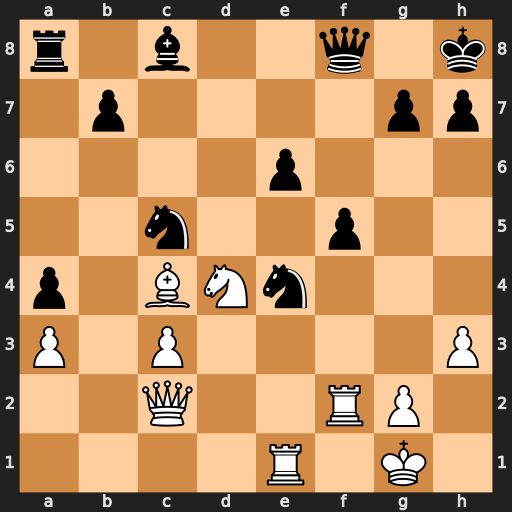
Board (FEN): r1b2q1k/1p4pp/4p3/2n2p2/p1BNn3/P1P4P/2Q2RP1/4R1K1
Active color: w
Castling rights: -
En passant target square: -
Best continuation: Rxe4 Nxe4 Qxe4